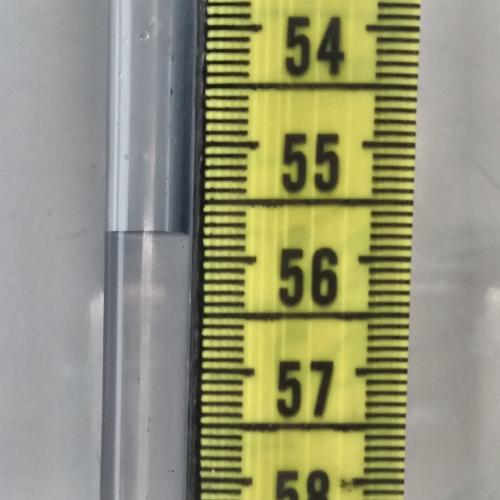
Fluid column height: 55.8 cm